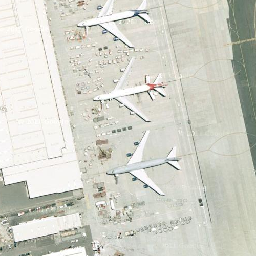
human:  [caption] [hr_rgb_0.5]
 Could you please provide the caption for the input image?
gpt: Three white planes stopped side by side beside the white building with many boxes in the middle.

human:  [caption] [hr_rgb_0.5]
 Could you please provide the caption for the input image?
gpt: Three white planes landed side by side next to a white building with many boxes in the middle.

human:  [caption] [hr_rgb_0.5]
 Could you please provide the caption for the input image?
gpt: Three white planes were parked beside a white building with many boxes in the middle.

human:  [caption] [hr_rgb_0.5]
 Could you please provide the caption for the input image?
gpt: Three white planes were parked side by side next to the white building with a pile of boxes in the middle.

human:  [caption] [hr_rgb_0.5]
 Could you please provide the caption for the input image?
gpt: Three white planes stood side by side beside the white building with many boxes in the middle.